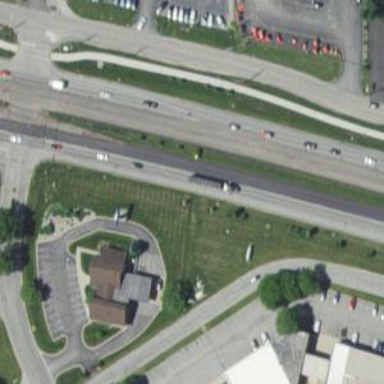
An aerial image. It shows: Trunk highway.